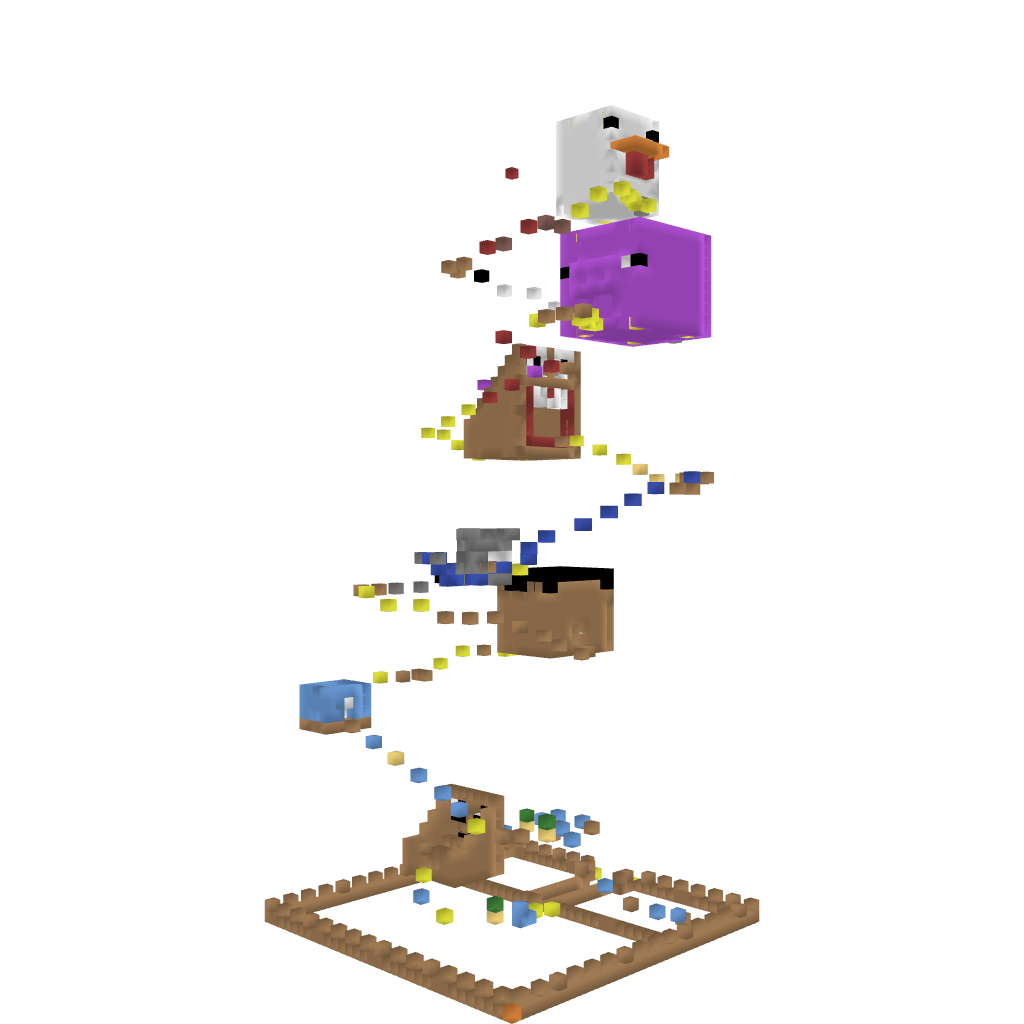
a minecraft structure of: Parkour Extrem good quality